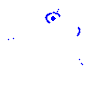
Particle: kaon